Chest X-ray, PA view. Patient: 79 years old, sex M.
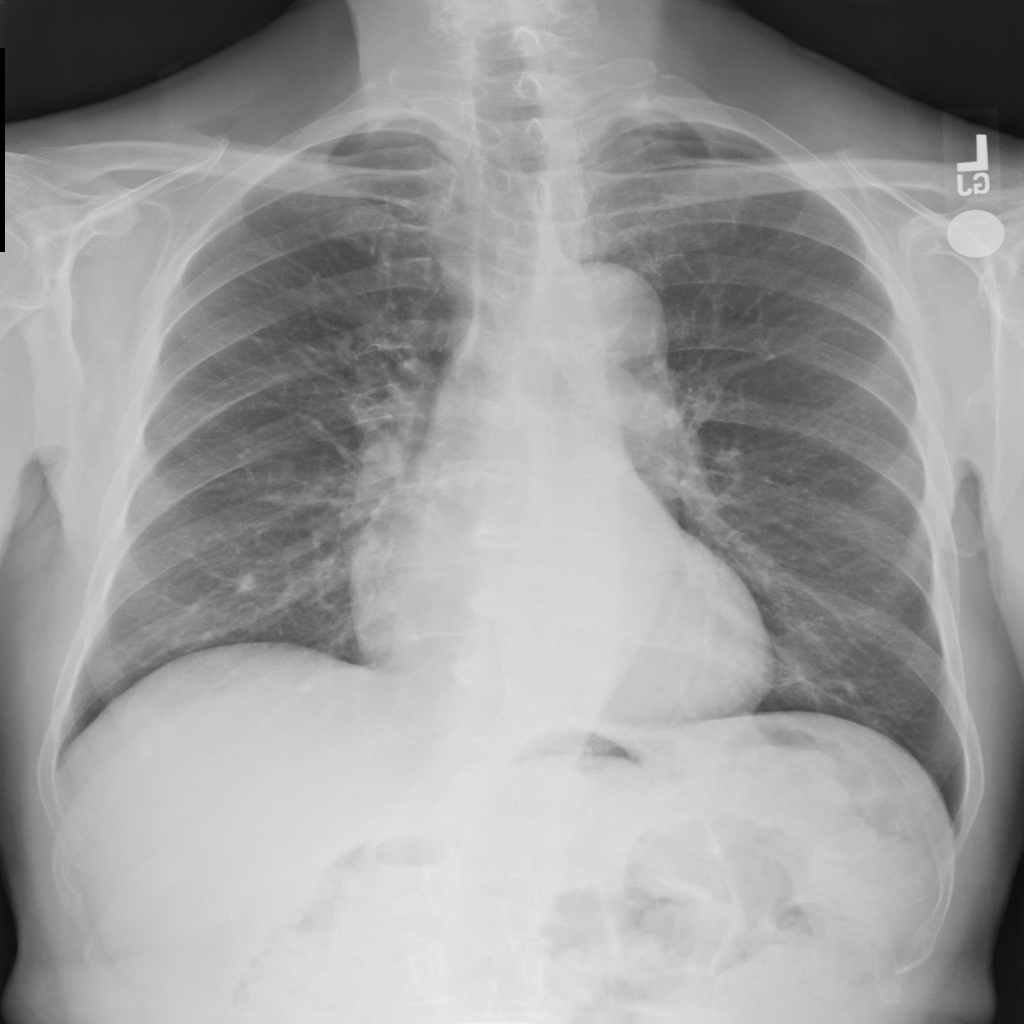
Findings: No Finding